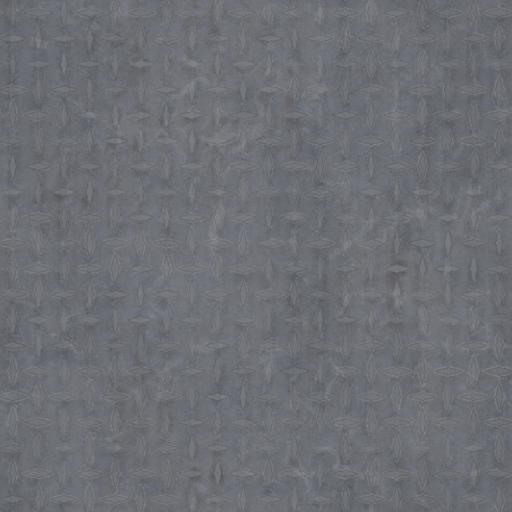
Tags: diamond plate floor industrial metal tread